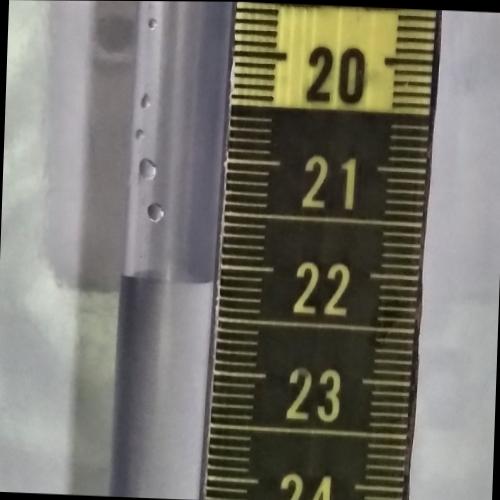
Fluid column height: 22.2 cm